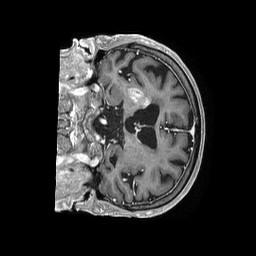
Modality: T1w
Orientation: coronal
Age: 85
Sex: female
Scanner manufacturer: philips
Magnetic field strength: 1.5 T
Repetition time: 0.007746 s
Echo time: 0.003537 s